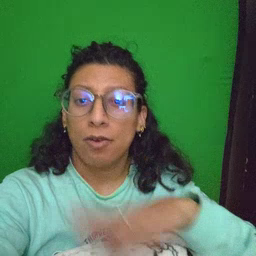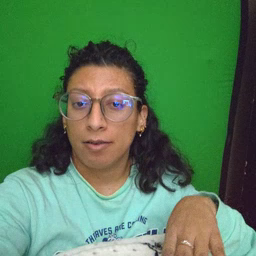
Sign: quiet